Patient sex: M
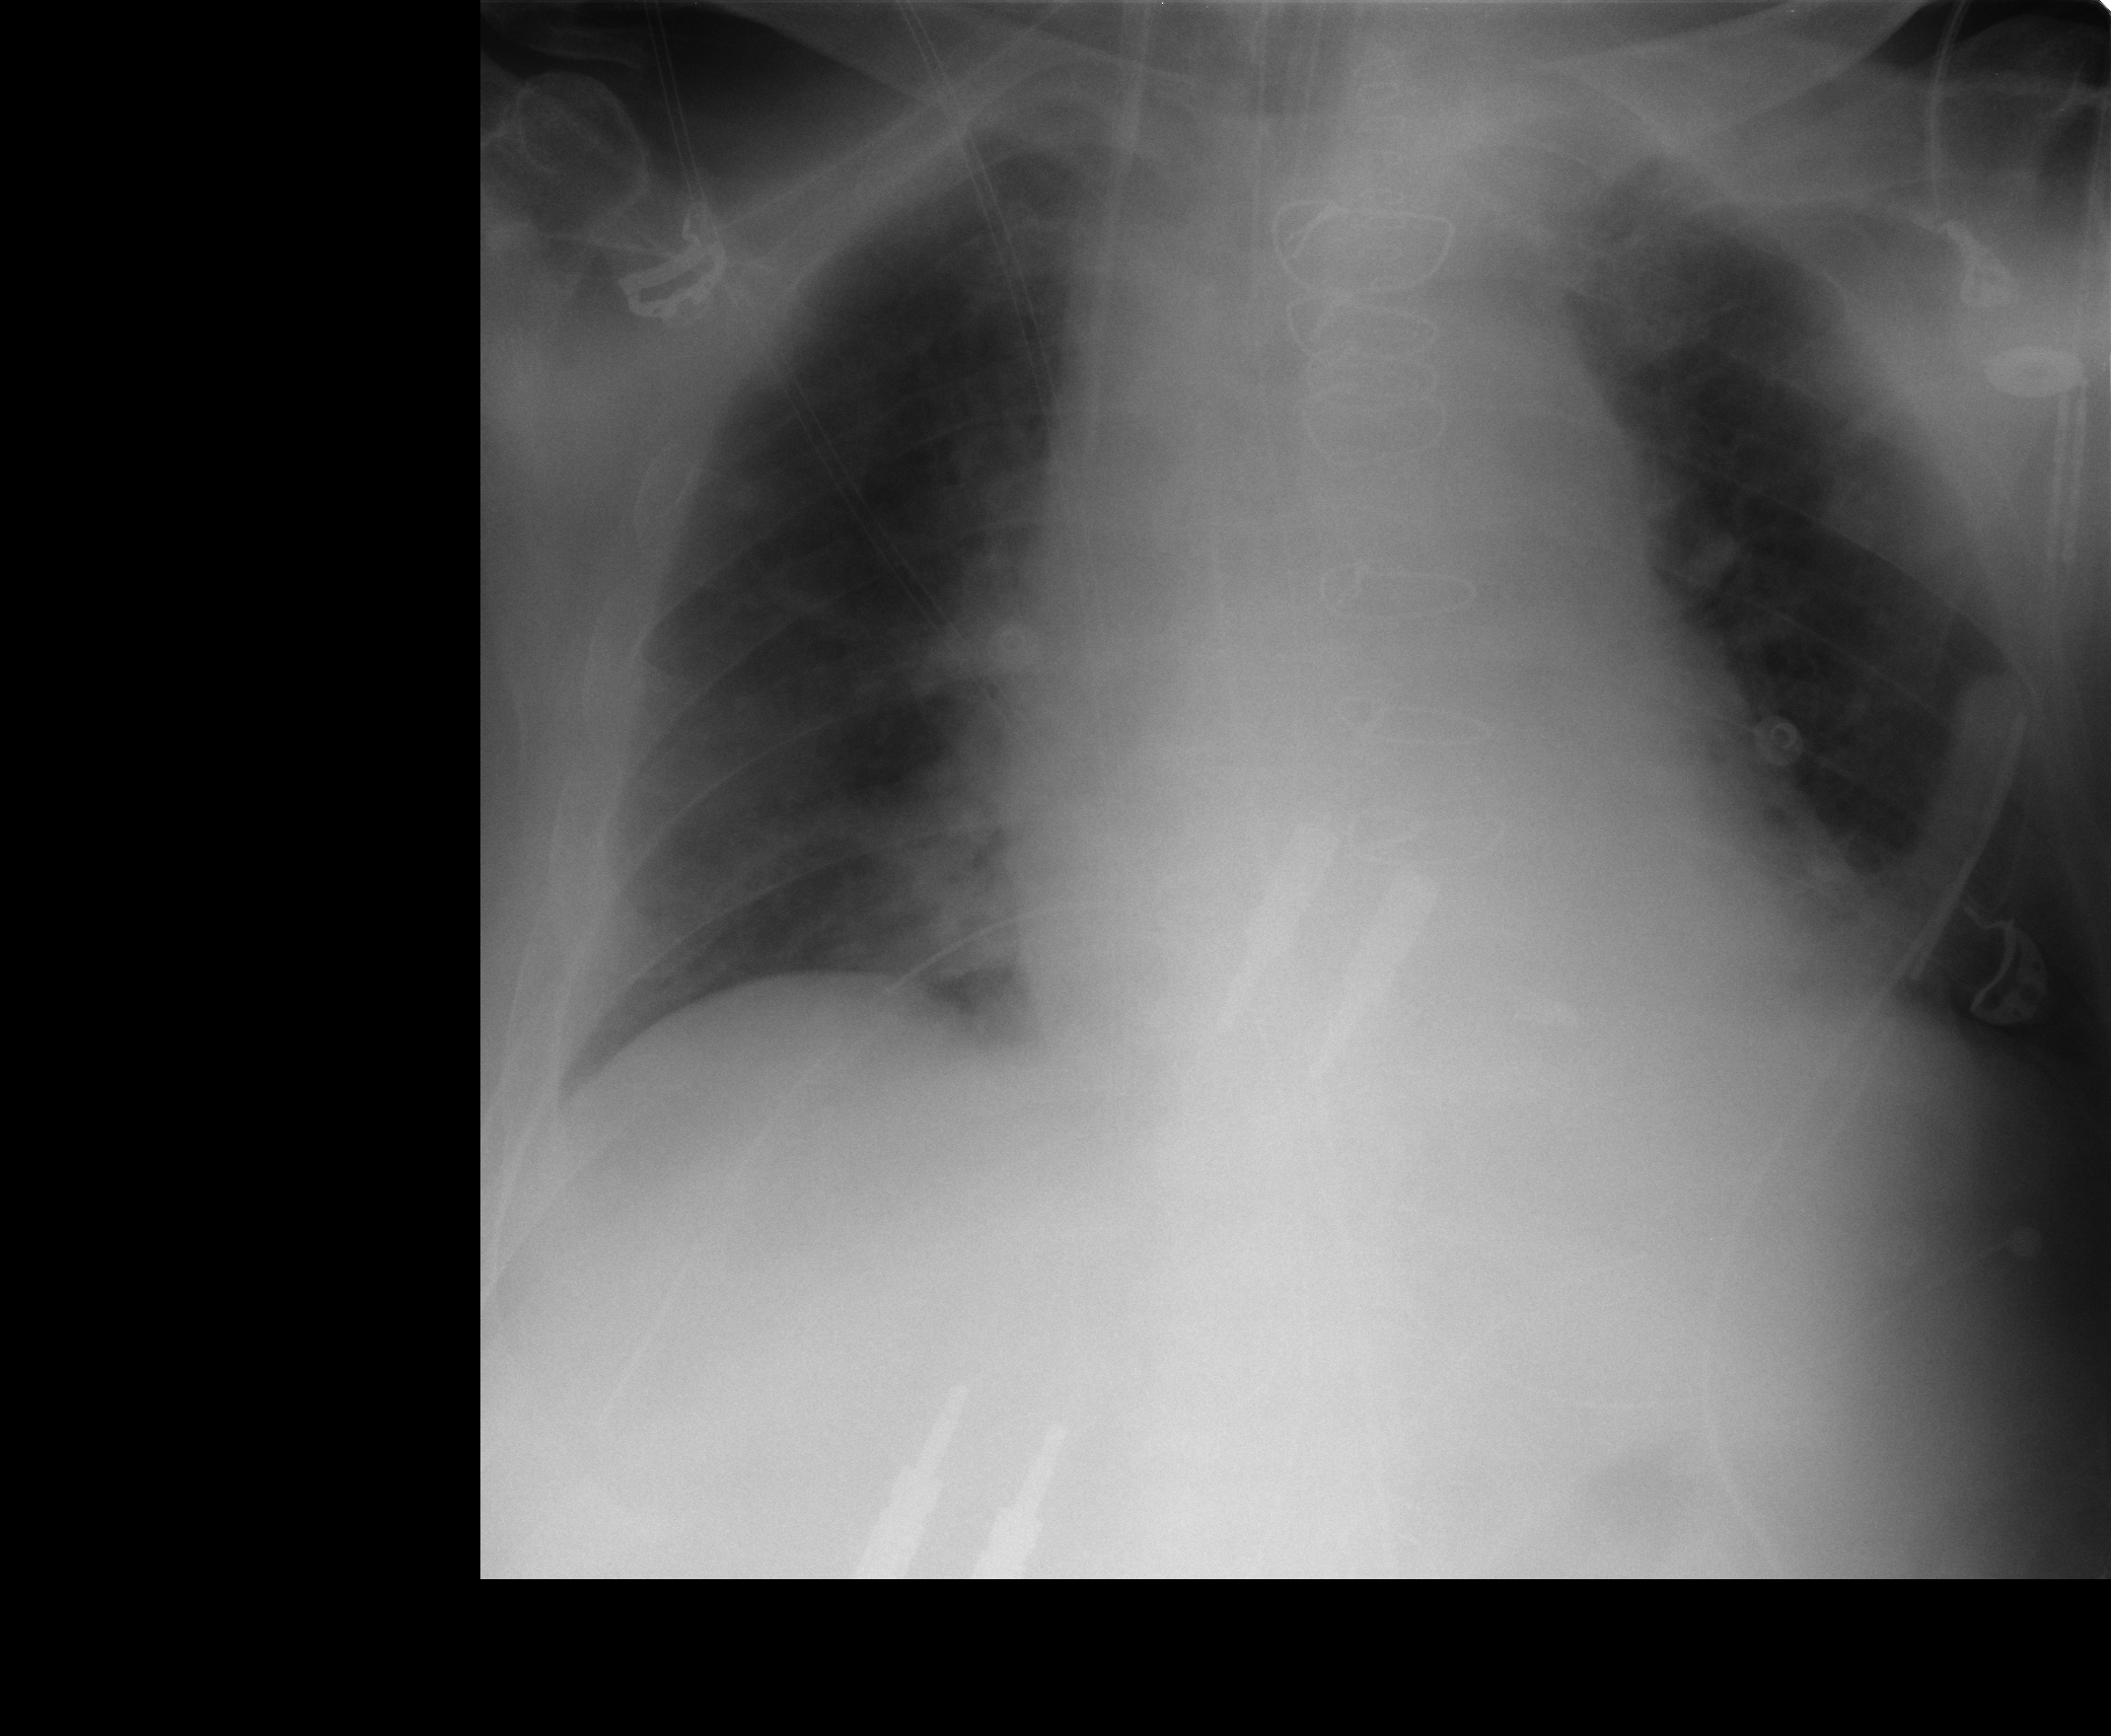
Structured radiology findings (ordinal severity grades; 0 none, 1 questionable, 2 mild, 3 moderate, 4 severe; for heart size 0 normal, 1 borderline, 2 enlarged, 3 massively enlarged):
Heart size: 2
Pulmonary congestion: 3
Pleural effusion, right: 0
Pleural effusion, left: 1
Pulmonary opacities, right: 0
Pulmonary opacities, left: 0
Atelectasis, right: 0
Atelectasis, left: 0